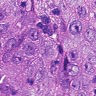
Metastatic tissue present: yes